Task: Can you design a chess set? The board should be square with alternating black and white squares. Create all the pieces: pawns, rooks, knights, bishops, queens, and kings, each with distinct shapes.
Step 4433:
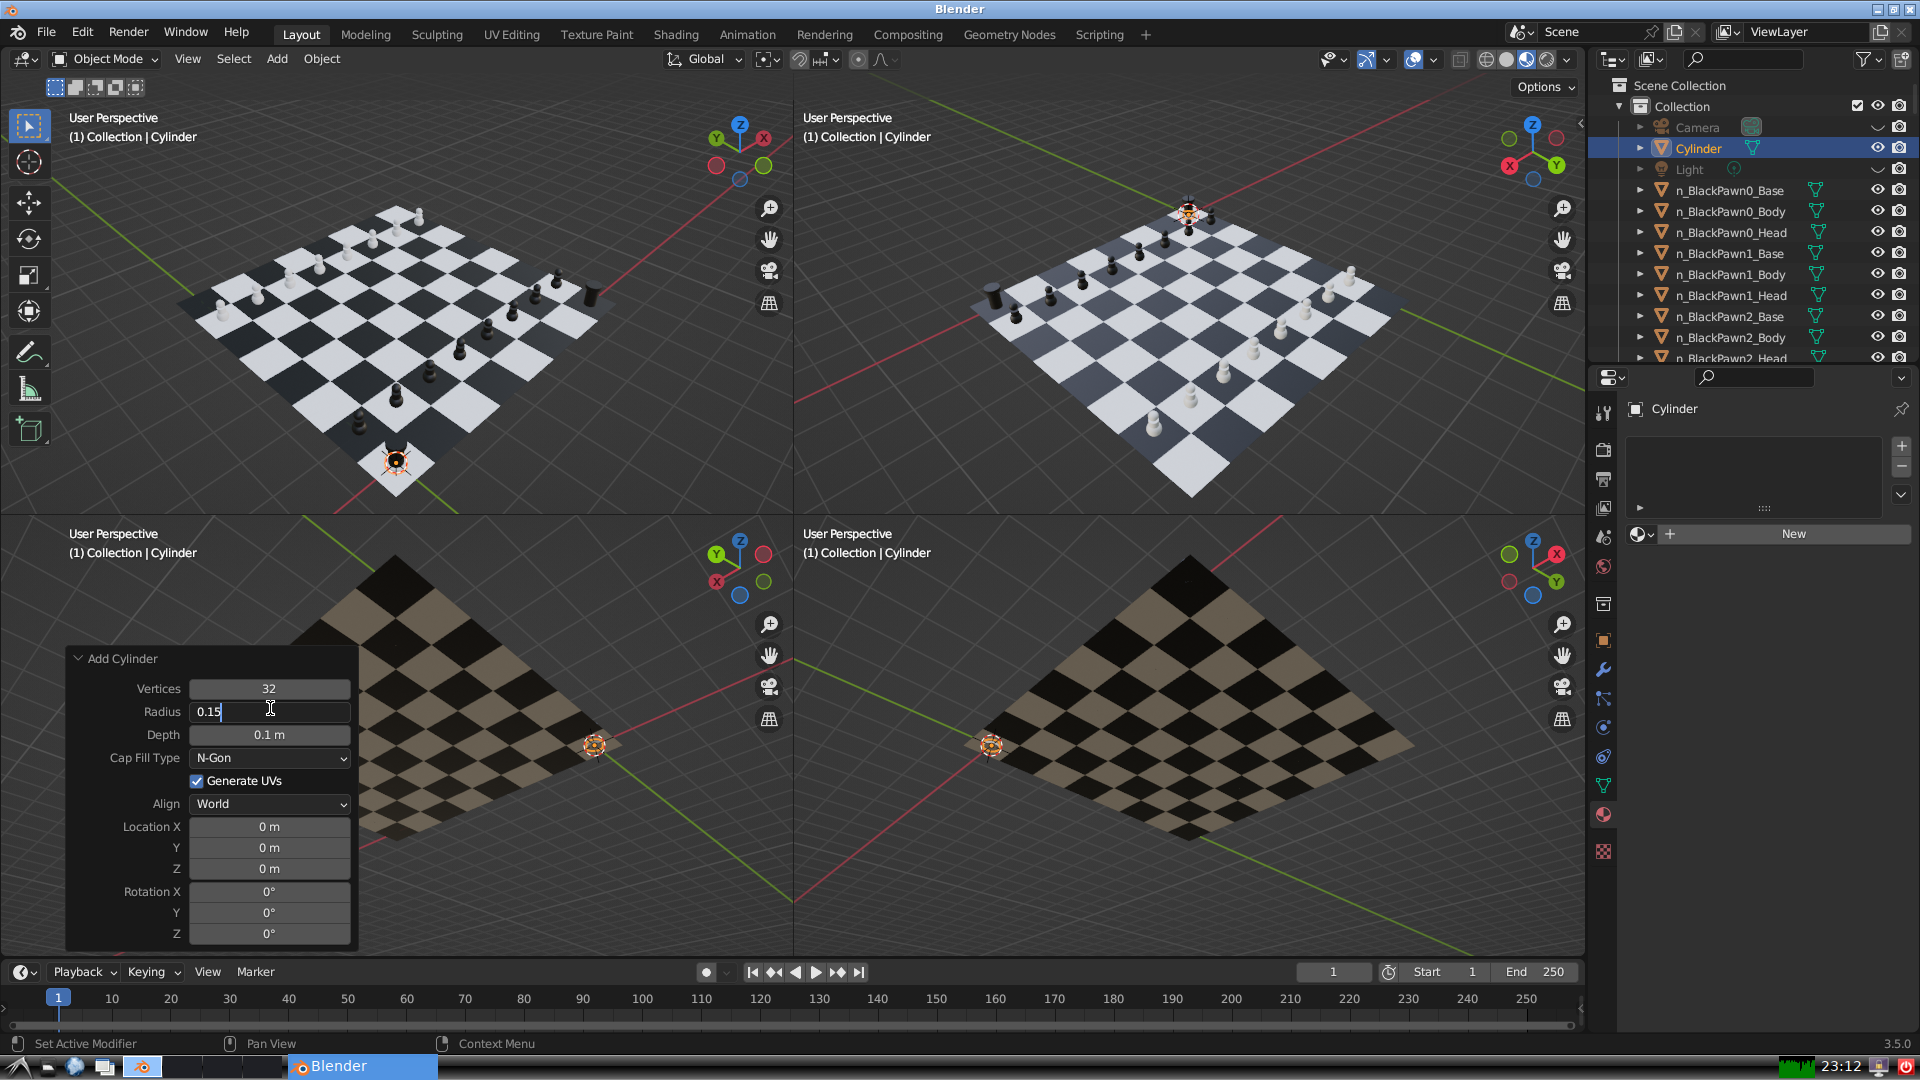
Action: {"key_press": ['Return']}